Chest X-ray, PA view. Patient: 16 years old, sex M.
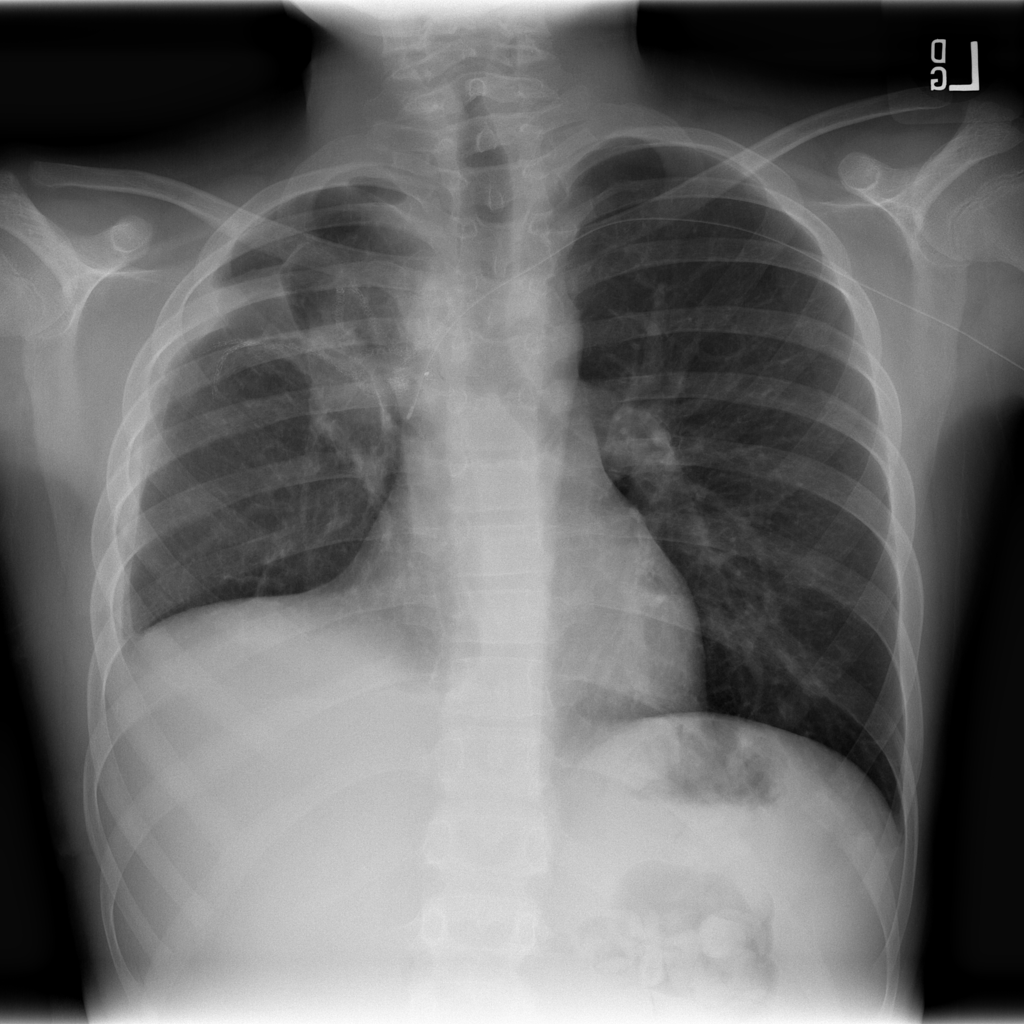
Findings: Pleural_Thickening